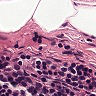
Metastatic tissue present: no